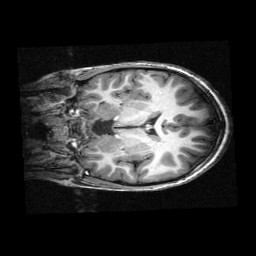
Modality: T1w
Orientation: coronal
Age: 9
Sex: male
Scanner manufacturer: siemens
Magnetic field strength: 3 T
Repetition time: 2.3 s
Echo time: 0.00336 s